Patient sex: F
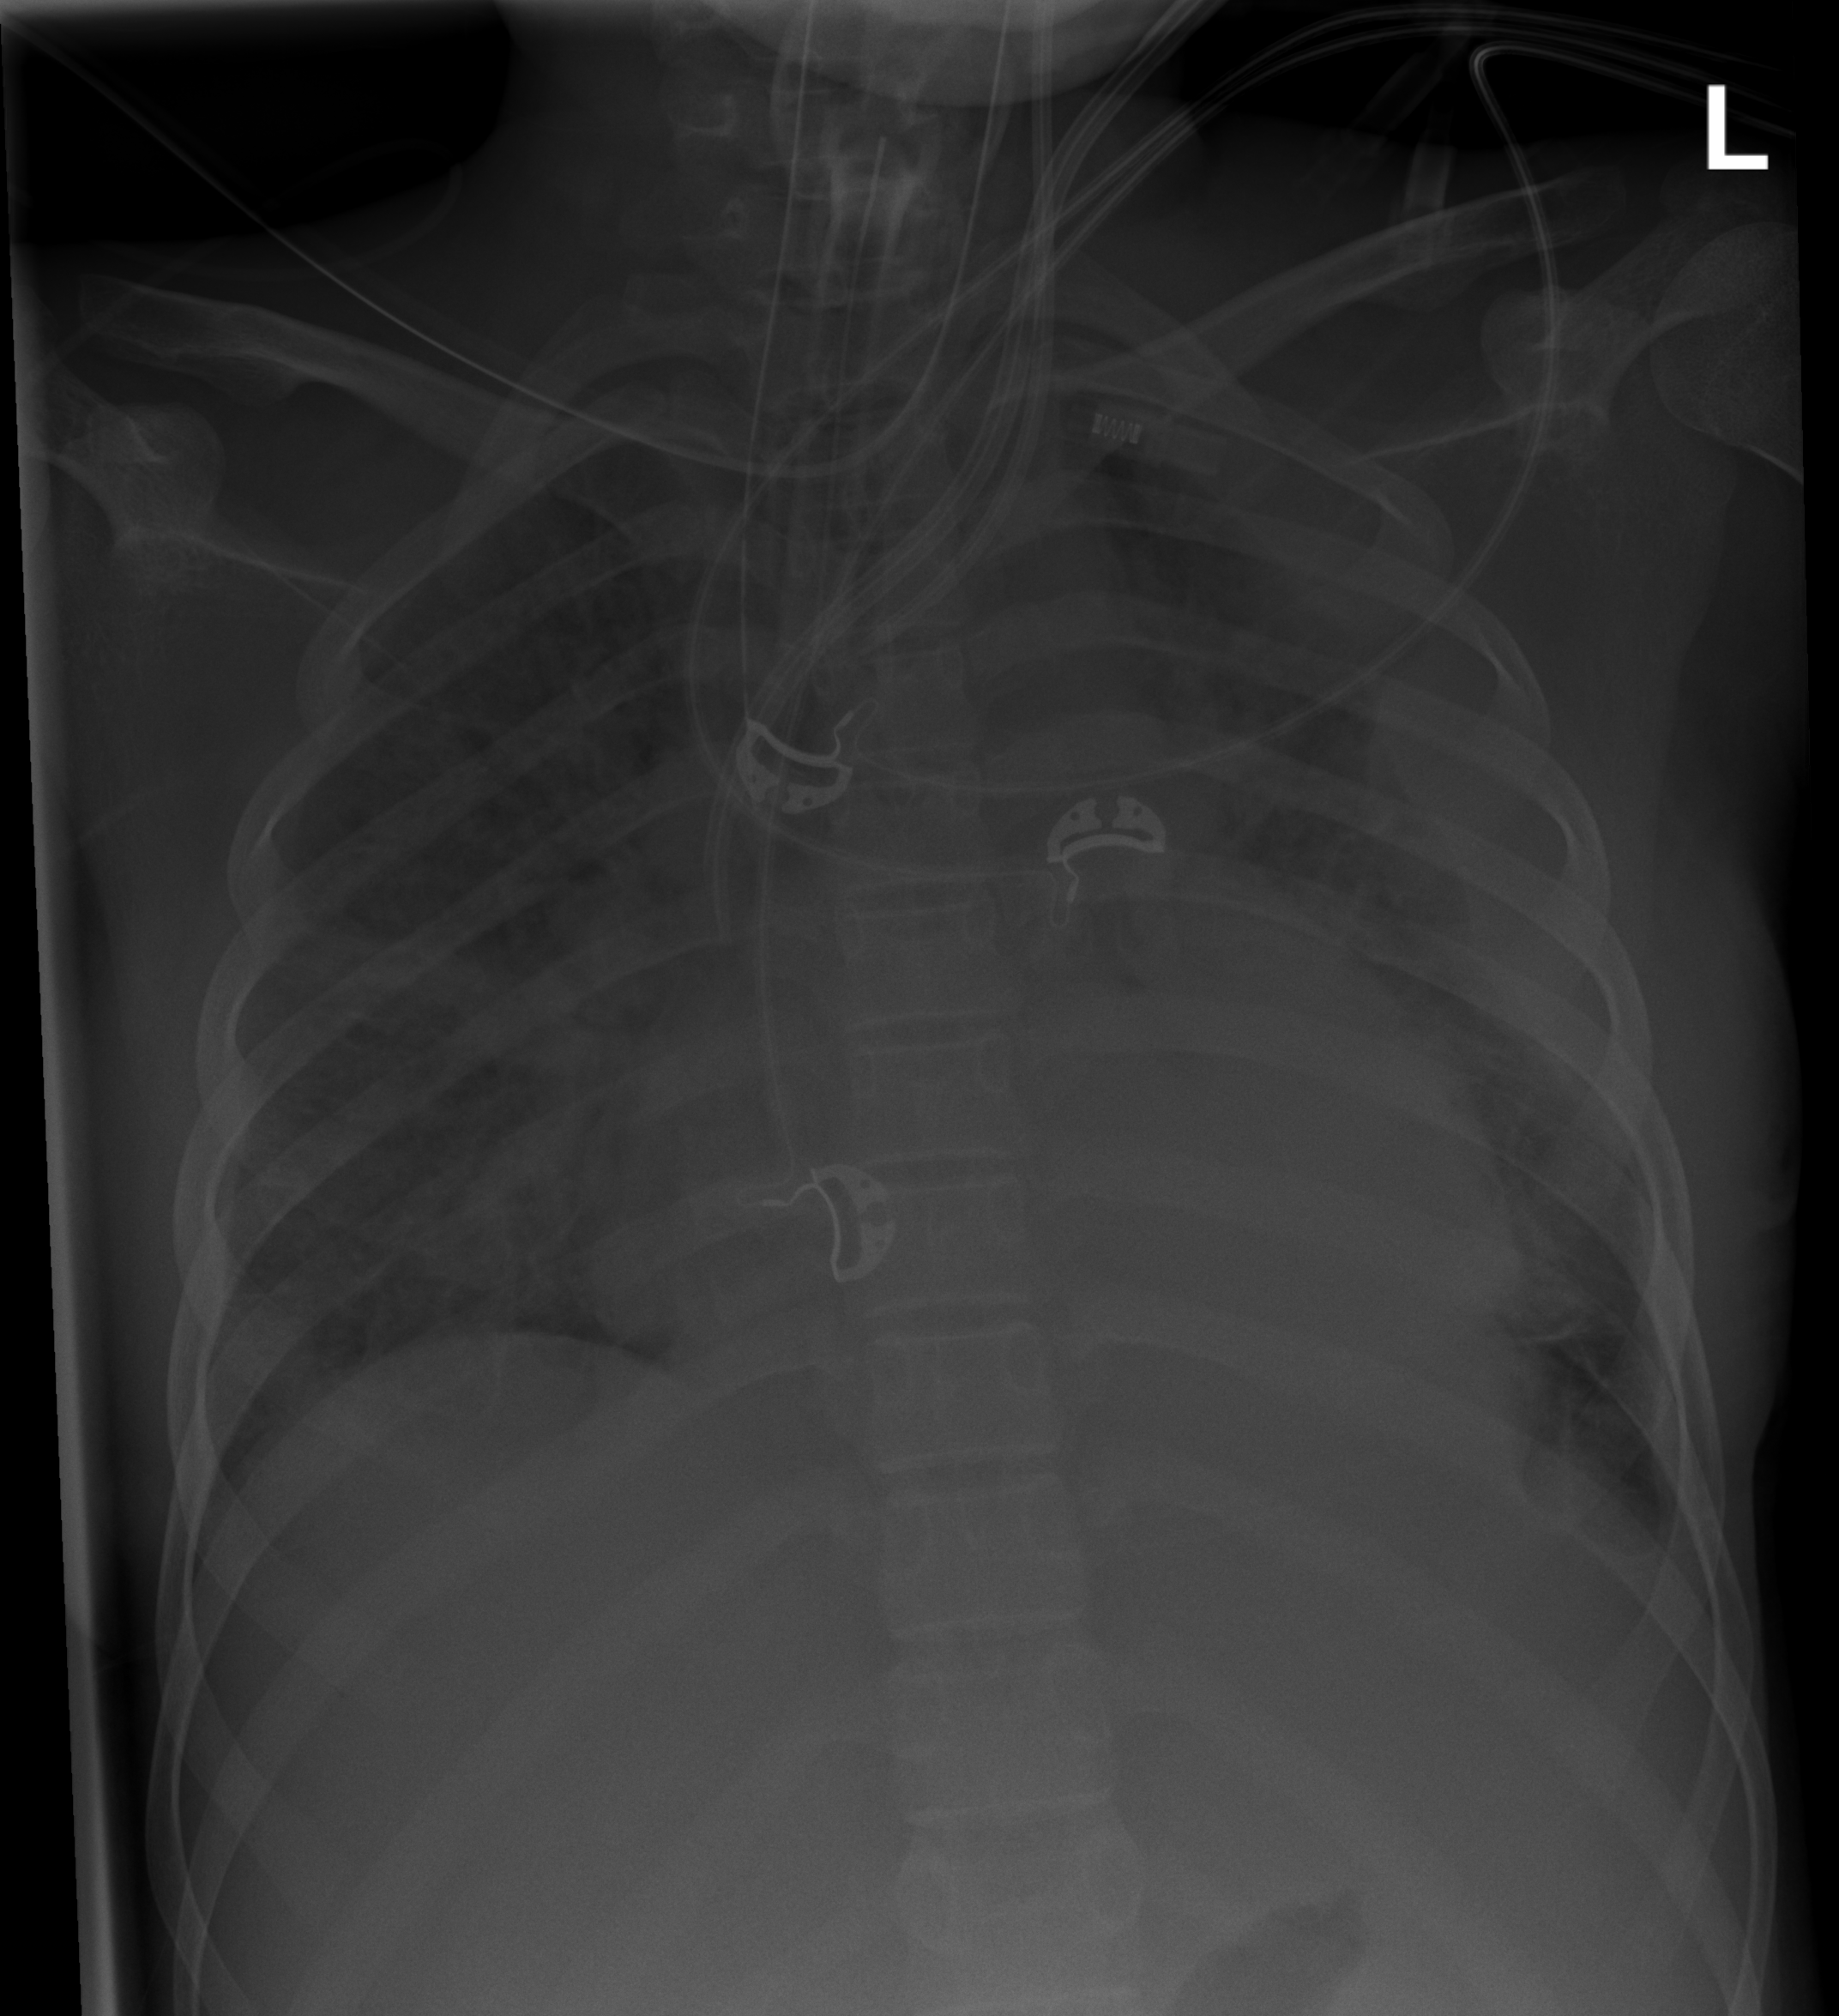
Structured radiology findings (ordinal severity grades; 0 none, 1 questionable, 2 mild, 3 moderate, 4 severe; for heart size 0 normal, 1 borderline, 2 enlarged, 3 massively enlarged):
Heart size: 2
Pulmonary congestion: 4
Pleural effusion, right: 0
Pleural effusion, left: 3
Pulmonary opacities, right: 3
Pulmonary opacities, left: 3
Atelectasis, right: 2
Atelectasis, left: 2